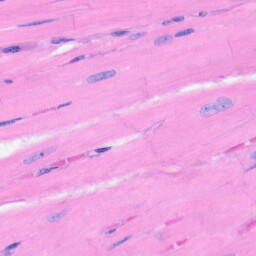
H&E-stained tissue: Heart